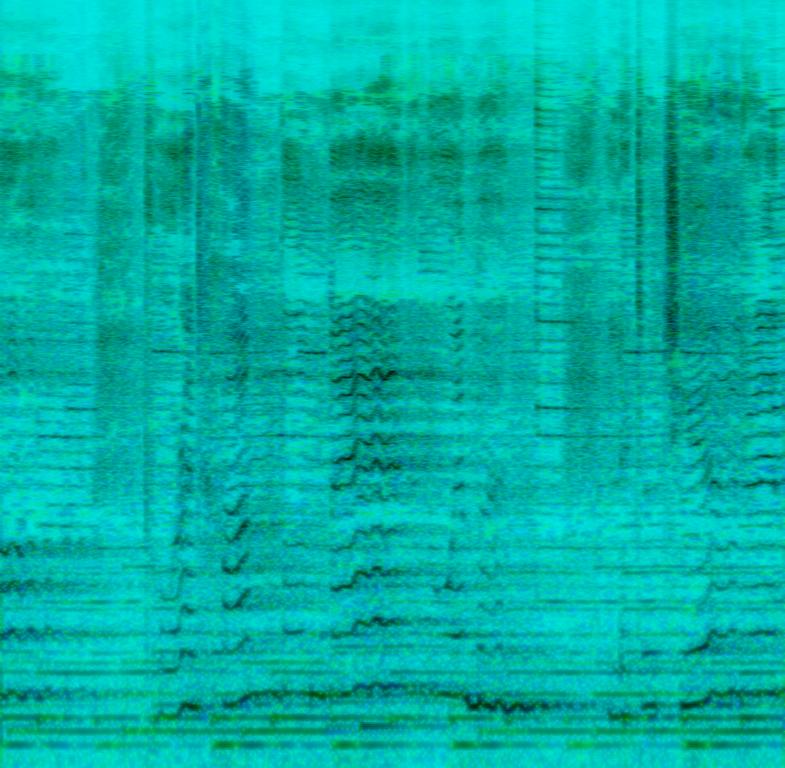
The low quality recording features a reverberant female vocal singing over acoustic guitar arpeggiated melody. It sounds soft, mellow and passionate. The recording is noisy and since the overall sound is leaning towards the right channel, the stereo image is unbalanced.